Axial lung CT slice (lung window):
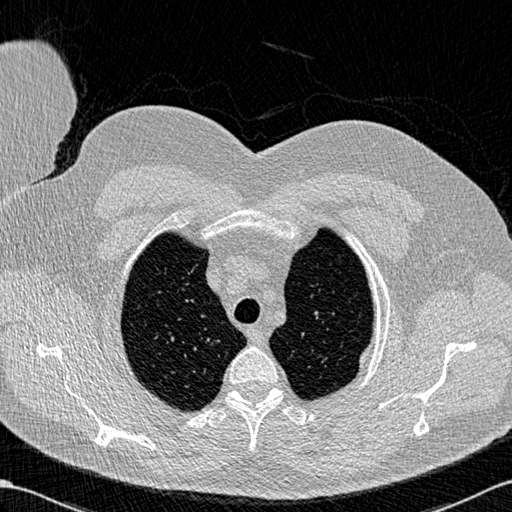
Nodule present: no